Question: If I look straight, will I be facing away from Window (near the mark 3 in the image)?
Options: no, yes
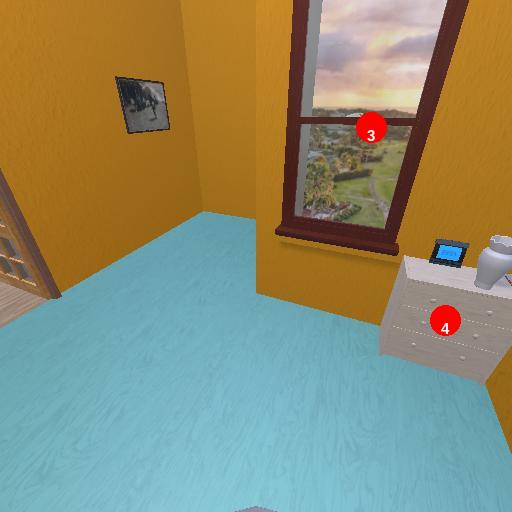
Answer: no